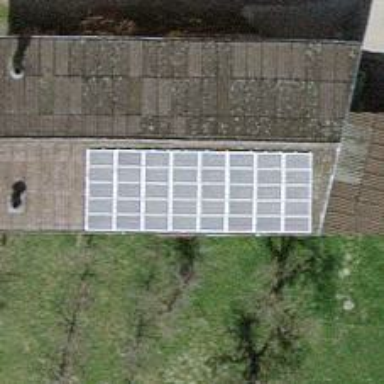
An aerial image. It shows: Solar power generator.